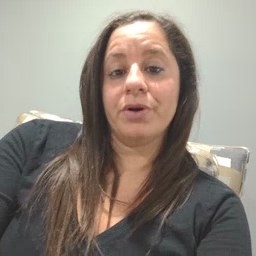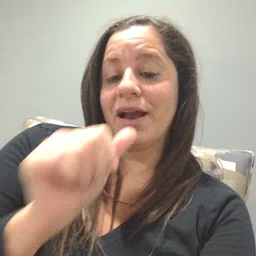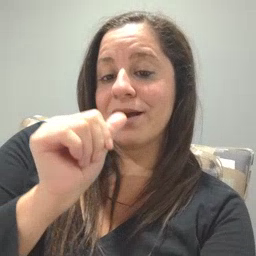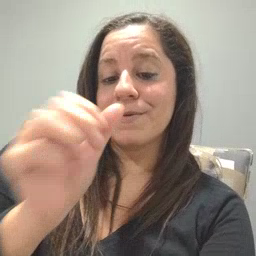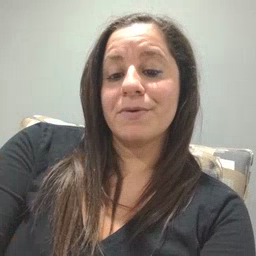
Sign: nuts